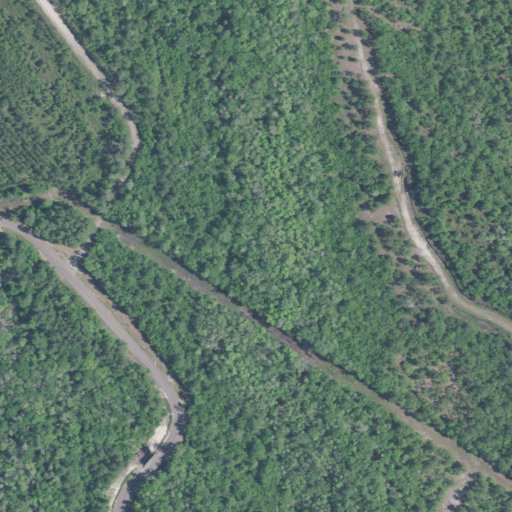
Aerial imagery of island in South Carolina named Gunter Island containing woody wetlands, shrub, evergreen forest, open development, and medium intensity development